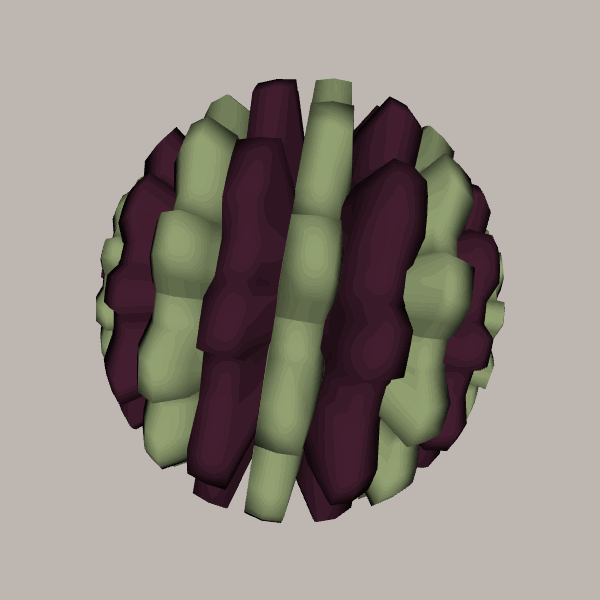
Background: light